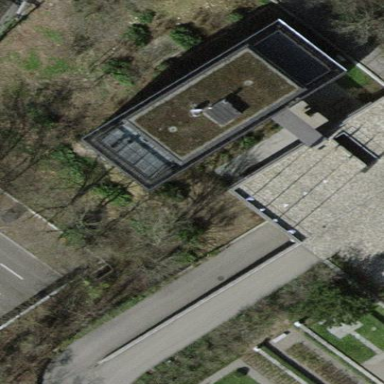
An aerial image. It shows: Commercial building.